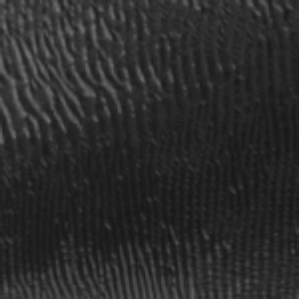
Label: frost